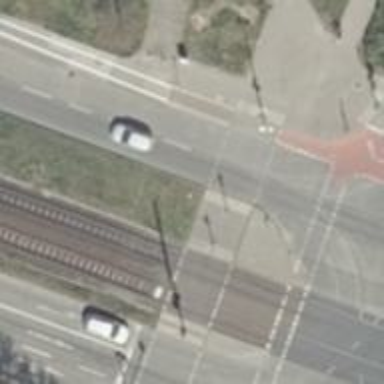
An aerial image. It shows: Road crossing with traffic signals and island.